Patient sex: F
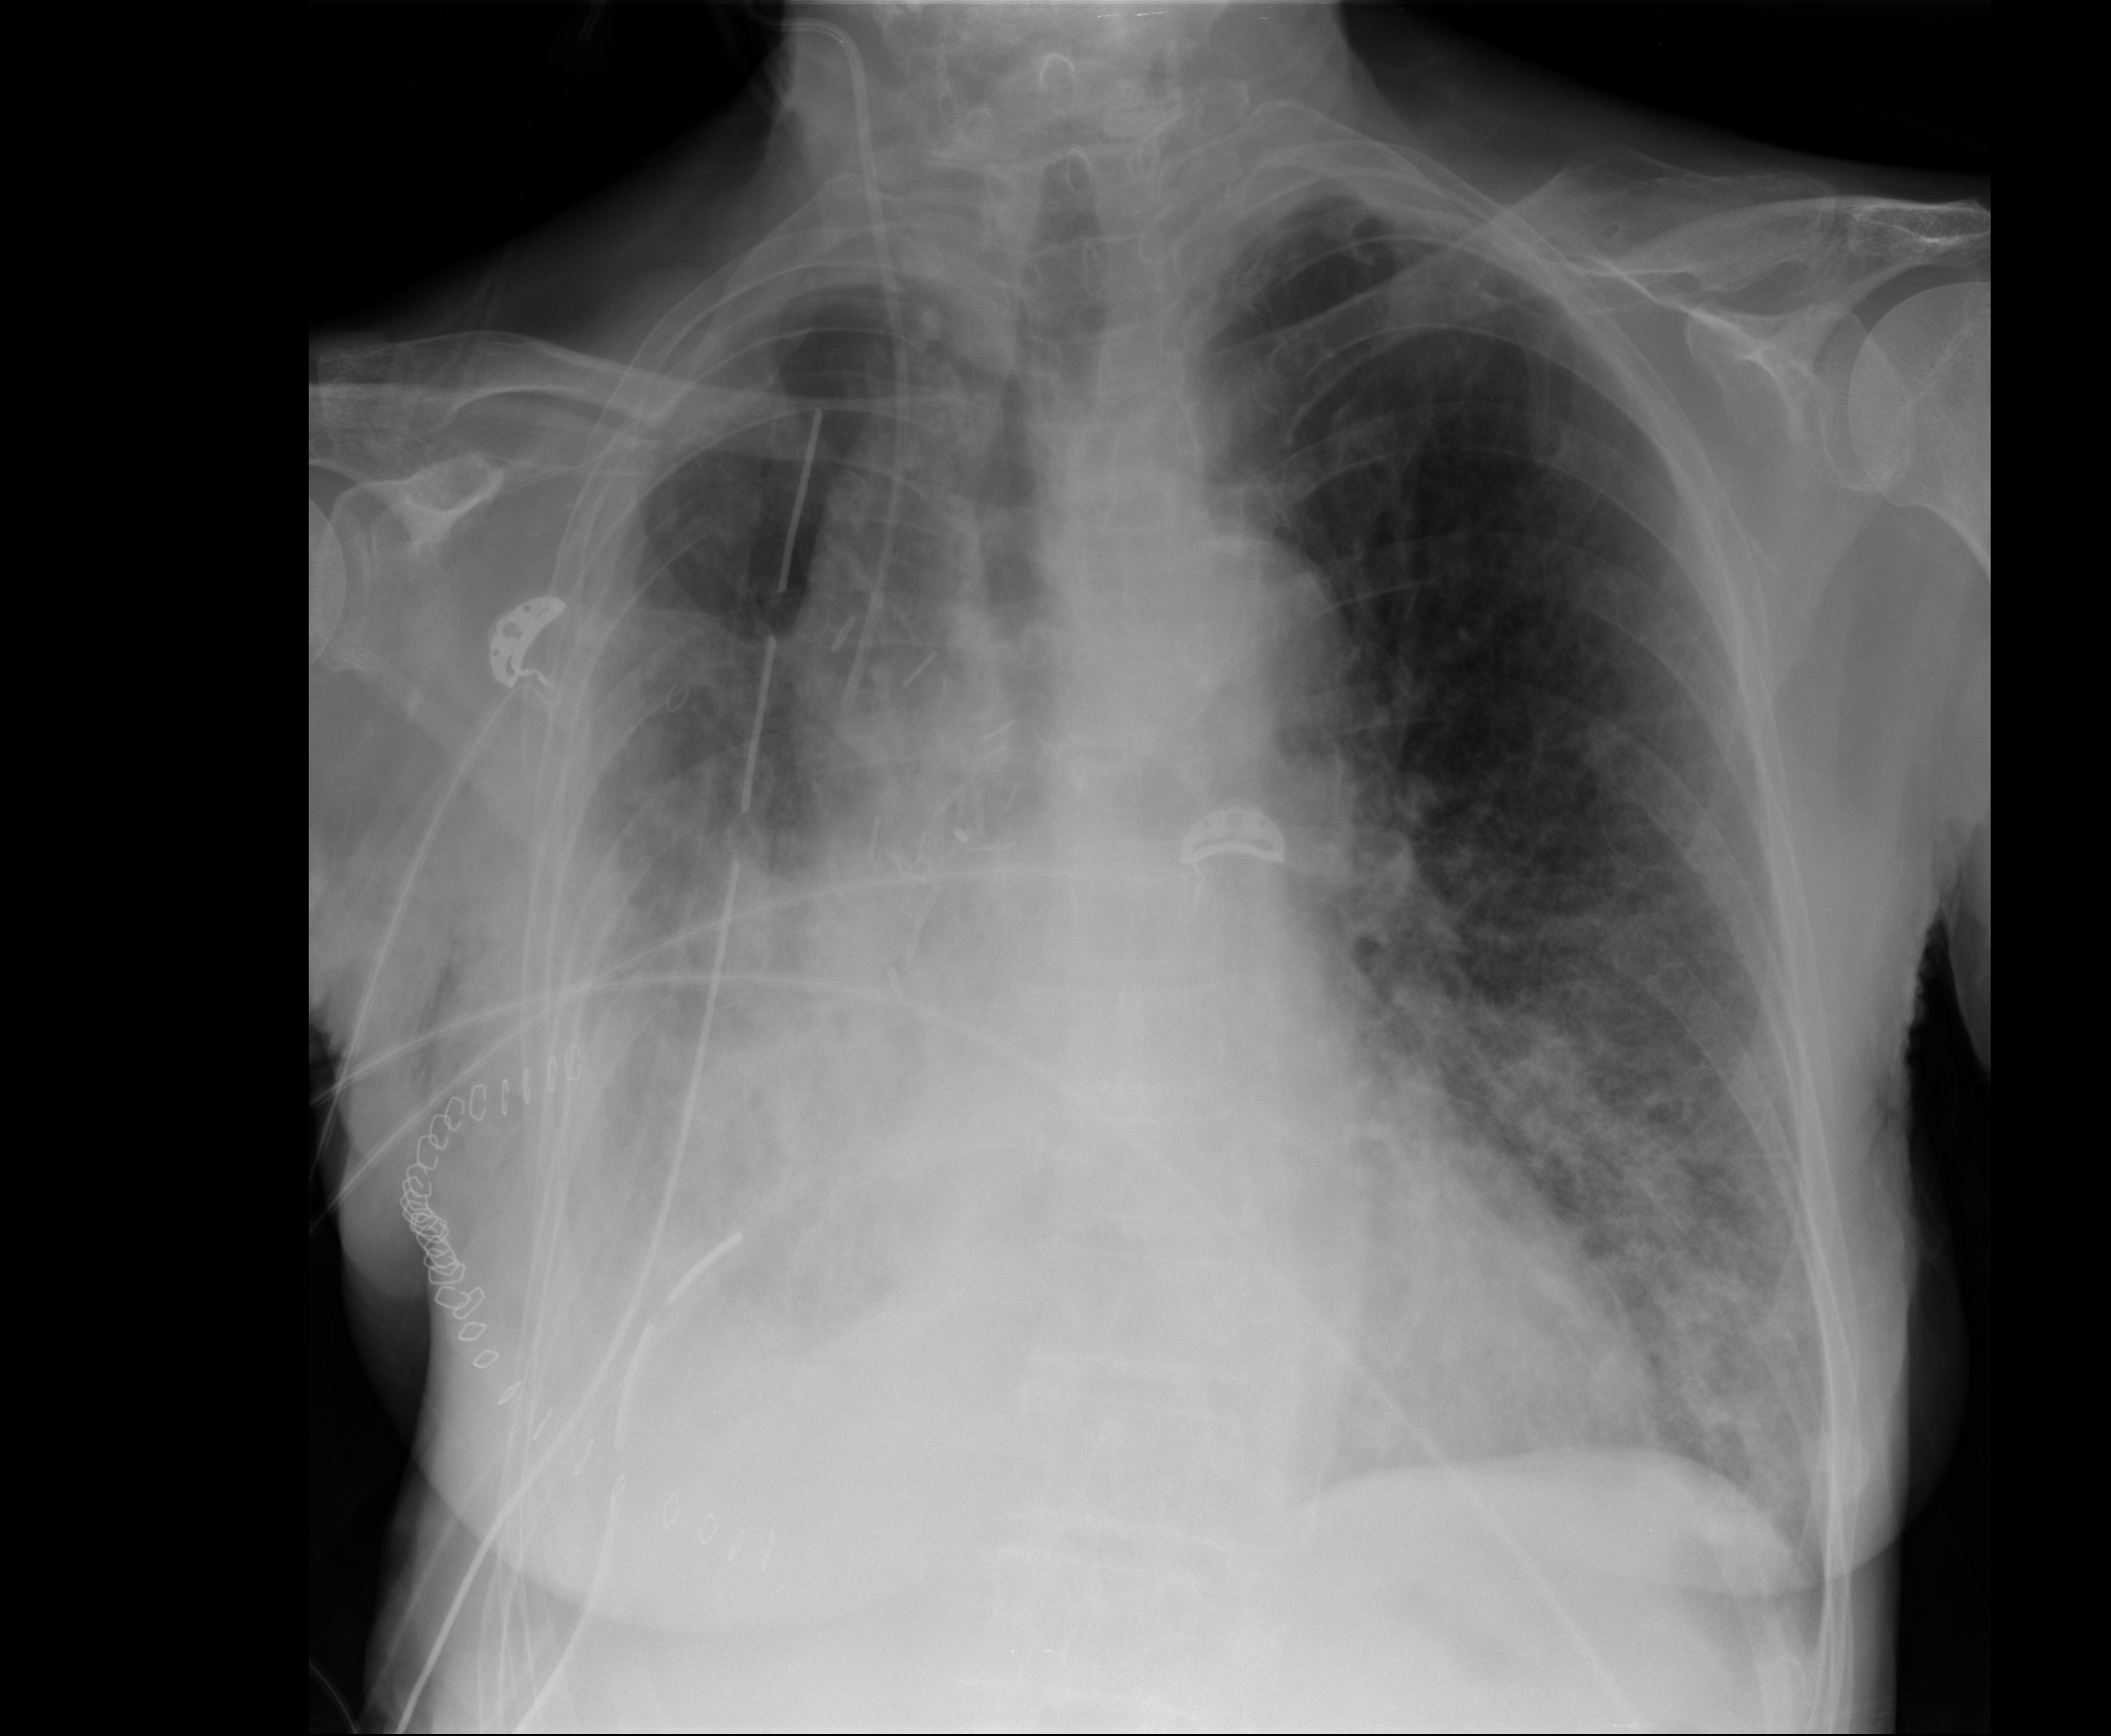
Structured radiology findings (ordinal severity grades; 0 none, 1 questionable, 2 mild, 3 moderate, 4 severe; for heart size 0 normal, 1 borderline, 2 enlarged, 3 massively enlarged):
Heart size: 0
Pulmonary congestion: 1
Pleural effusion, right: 2
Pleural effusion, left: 1
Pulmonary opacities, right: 3
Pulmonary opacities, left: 2
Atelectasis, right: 3
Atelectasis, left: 2